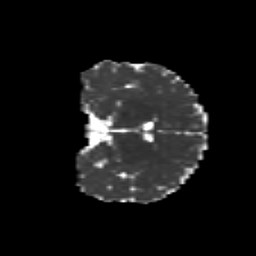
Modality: MD
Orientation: coronal
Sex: male
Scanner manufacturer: siemens
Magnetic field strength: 3 T
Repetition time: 5 s
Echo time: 0.071 s